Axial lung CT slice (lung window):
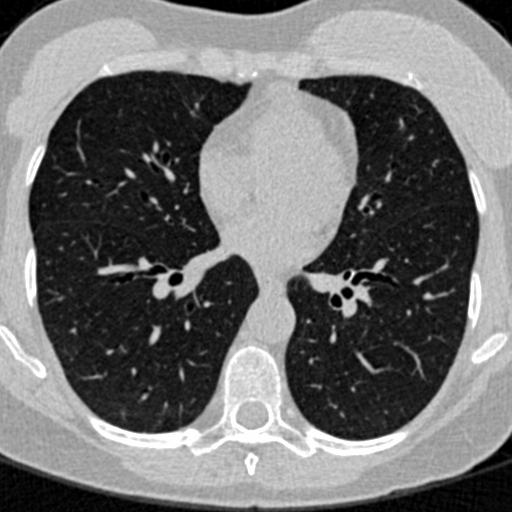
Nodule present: no